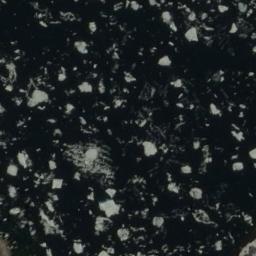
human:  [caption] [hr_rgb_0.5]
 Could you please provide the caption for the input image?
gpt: A lot of small pieces of sea ice float in the deep blue sea .

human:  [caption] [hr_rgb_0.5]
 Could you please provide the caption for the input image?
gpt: Many ice cubes of various sizes are scattered floating on the blue sea .

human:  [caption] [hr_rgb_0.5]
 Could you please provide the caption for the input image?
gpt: There are sea ice of different sizes .

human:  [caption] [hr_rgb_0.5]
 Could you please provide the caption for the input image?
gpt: There are many ice on the black sea .

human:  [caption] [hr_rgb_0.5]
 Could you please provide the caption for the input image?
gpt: There are many pieces of sea ice .